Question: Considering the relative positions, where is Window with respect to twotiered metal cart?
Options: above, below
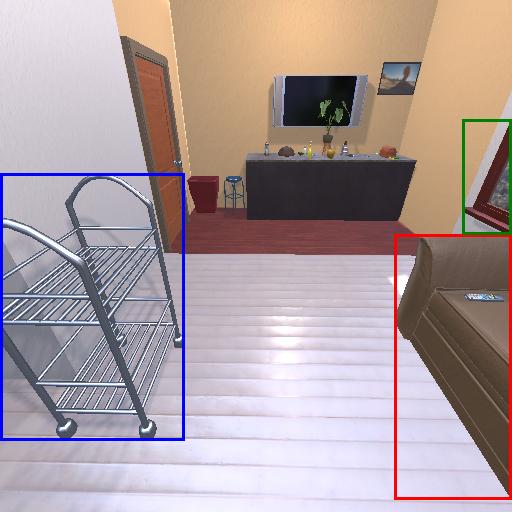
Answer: above